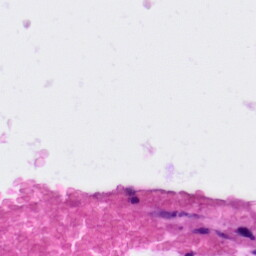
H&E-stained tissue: Colon